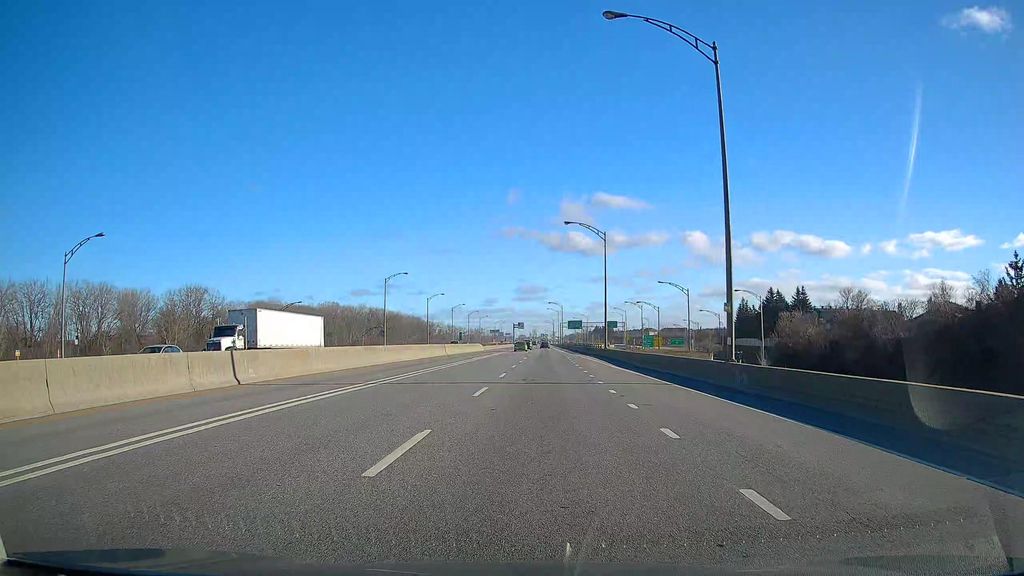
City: montreal